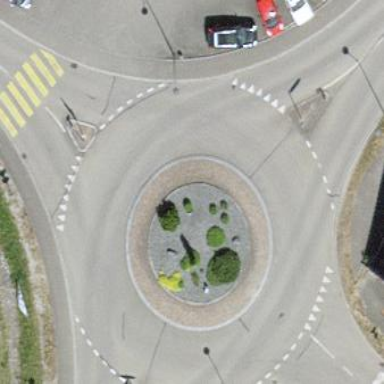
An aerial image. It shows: Secondary road around roundabout.